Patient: sex F, age 59
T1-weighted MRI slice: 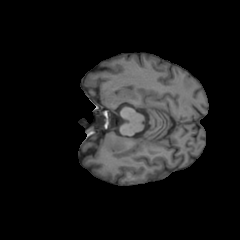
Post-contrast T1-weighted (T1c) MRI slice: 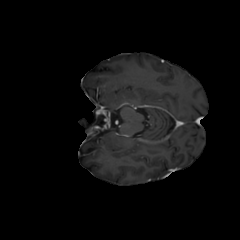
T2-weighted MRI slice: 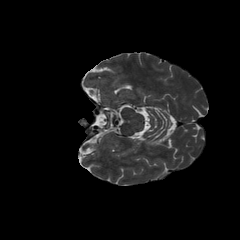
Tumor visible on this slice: yes
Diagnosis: Glioblastoma, IDH-wildtype
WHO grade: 4